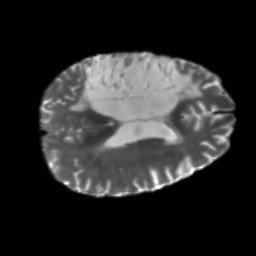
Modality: T2w
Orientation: axial
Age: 60
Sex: male
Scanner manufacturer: siemens
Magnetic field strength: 3 T
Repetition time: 5.25 s
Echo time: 0.08 s